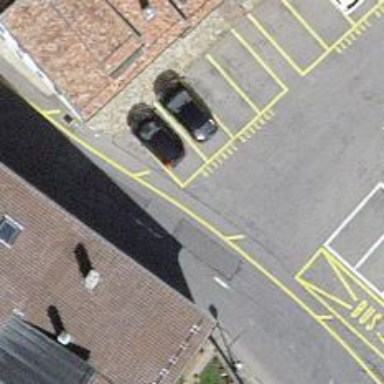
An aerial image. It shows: Bus stop along the road.